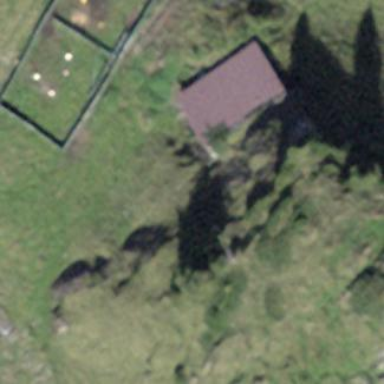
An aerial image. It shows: Farm auxiliary building.